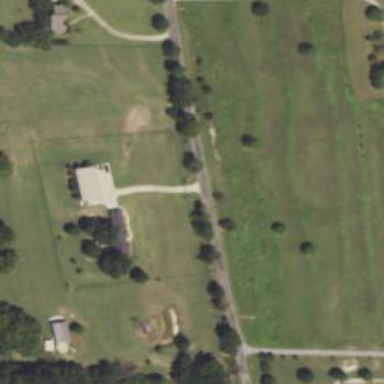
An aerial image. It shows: Driveway leading to service road.